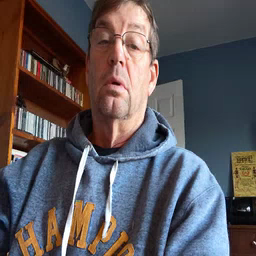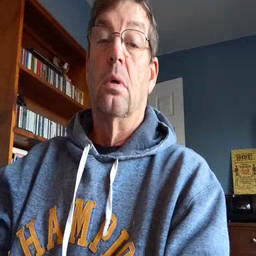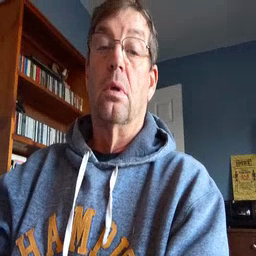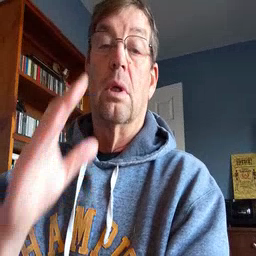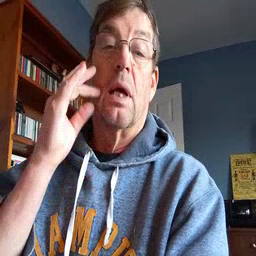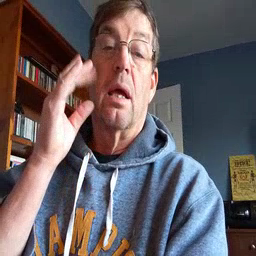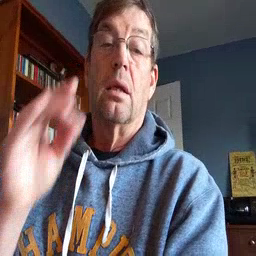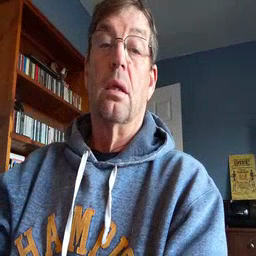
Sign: cat